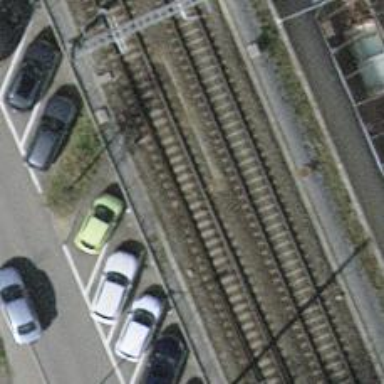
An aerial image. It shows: Single railway track with electrified contact line.